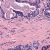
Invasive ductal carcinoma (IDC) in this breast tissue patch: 0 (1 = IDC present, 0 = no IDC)